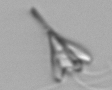
Label: Pyramimonas_longicauda